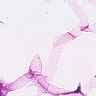
Metastatic tissue present: no